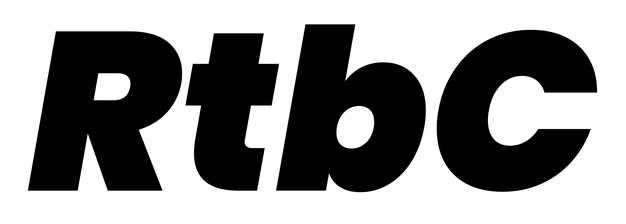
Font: Poppins-BlackItalic